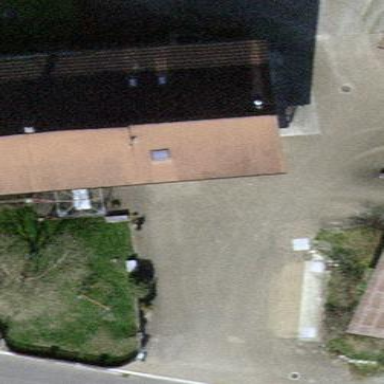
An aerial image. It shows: Semi-detached house with gabled roof.